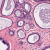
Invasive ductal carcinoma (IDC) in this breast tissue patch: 0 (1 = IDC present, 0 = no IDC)